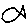
Label: fish